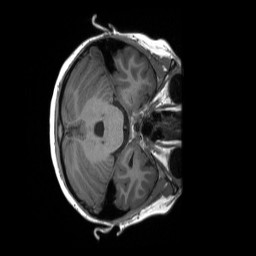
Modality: T1w
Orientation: axial
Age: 12
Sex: male
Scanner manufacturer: siemens
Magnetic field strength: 3 T
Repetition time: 2.3 s
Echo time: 0.00232 s